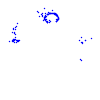
Particle: proton